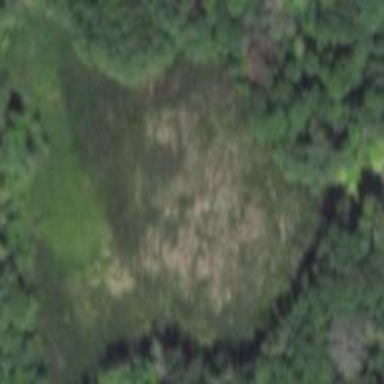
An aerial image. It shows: Marshy wetland area.